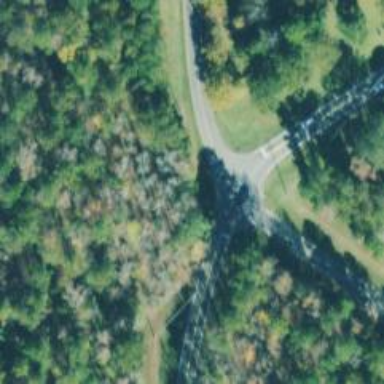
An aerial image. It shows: Road with stop sign.